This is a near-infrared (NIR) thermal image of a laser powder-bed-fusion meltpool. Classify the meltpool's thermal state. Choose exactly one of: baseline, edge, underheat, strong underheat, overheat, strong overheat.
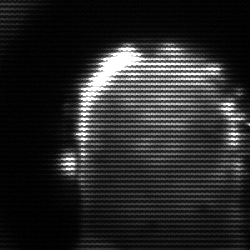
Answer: strong underheat